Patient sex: M
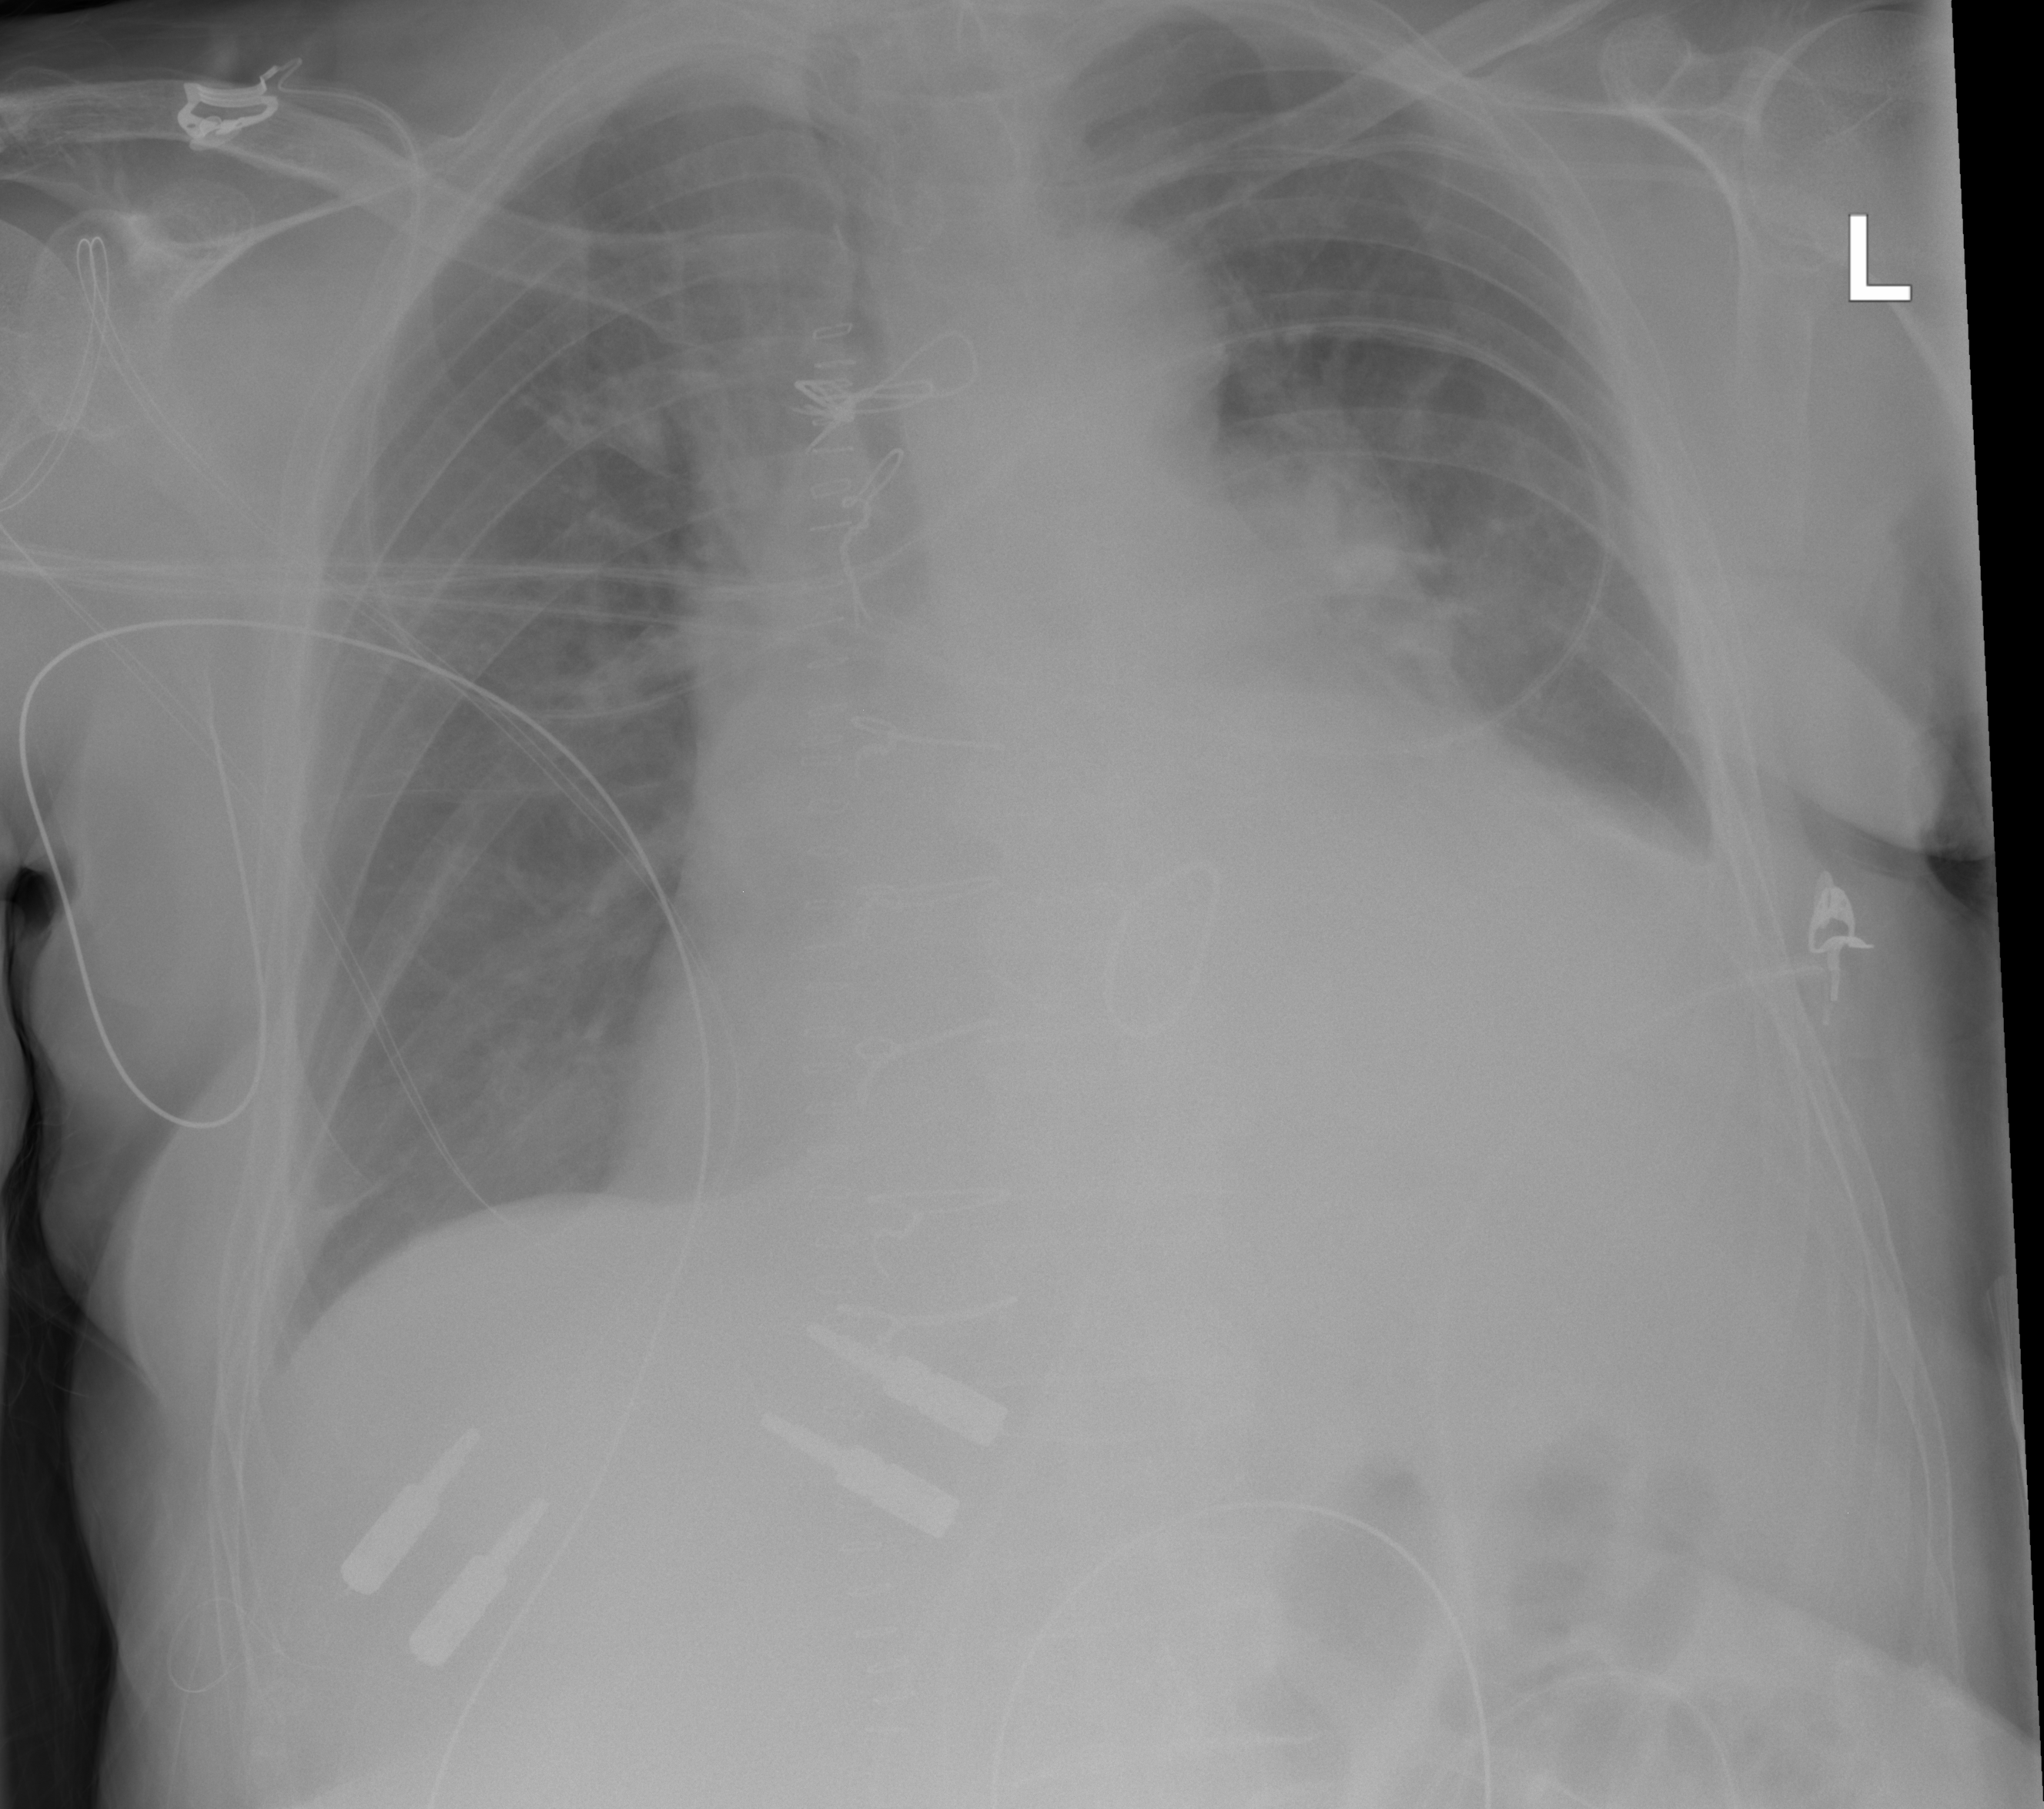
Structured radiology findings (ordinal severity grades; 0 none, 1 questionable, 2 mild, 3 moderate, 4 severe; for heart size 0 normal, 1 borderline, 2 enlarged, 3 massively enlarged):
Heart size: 3
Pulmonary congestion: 2
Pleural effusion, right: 0
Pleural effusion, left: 2
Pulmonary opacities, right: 0
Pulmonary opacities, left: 0
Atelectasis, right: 1
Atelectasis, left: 2